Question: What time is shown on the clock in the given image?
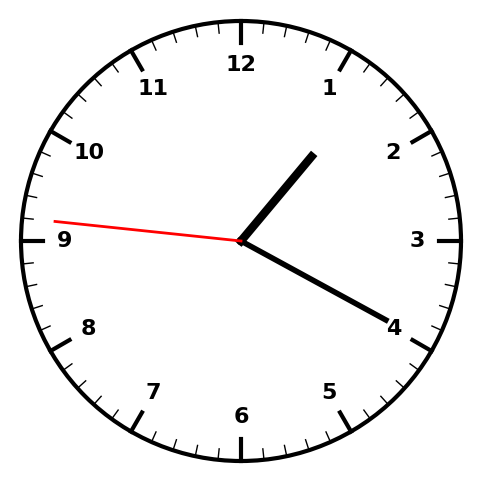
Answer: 01:19:46